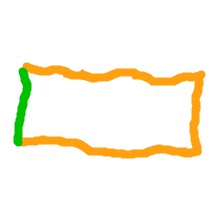
Shape: rectangle